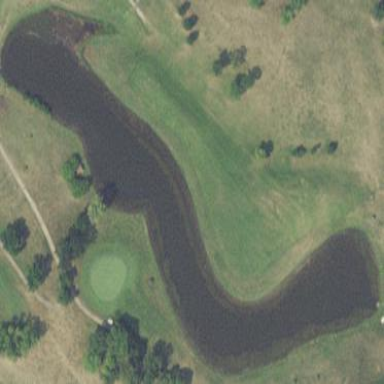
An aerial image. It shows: Water hazard in golf course. The hazard is natural water feature.